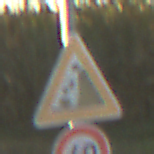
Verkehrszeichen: SteinschlagRechts
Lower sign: Geschwindigkeit40
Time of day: SunriseSunset
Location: Outdoor (RoadRail)
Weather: Clear
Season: NotSpecified
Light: Natural